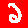
Digit: 2